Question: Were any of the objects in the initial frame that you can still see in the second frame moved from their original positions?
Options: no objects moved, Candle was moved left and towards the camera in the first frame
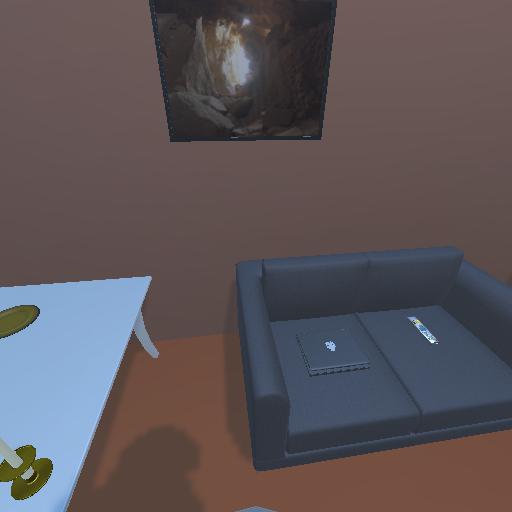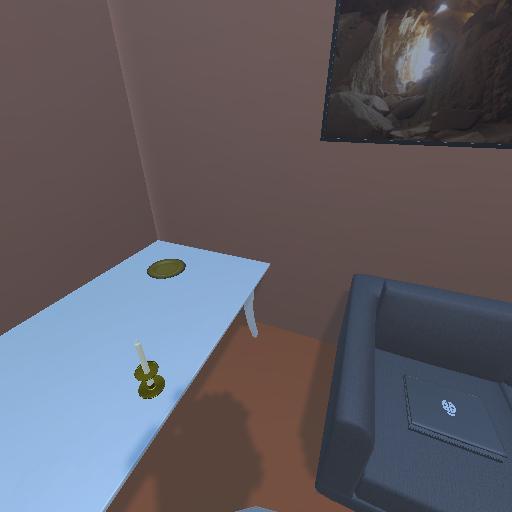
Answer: no objects moved